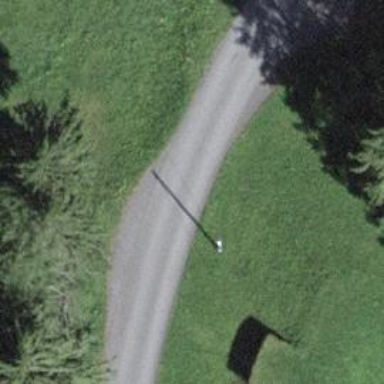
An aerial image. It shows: Passing place on the road.